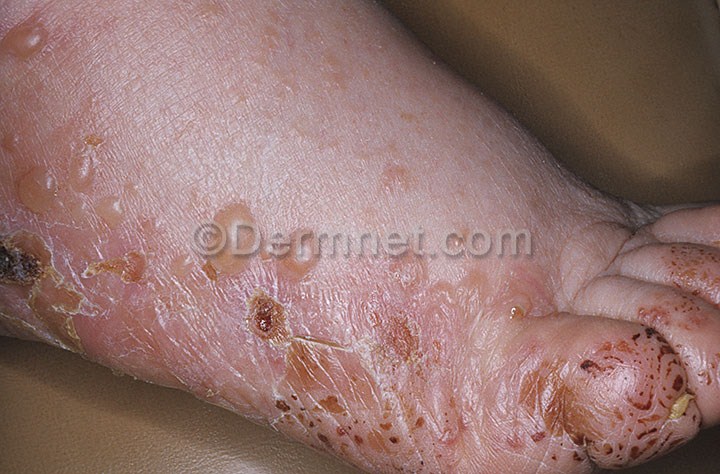
Disease: Bullous Disease Photos